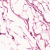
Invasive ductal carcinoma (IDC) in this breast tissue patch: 0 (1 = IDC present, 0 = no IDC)